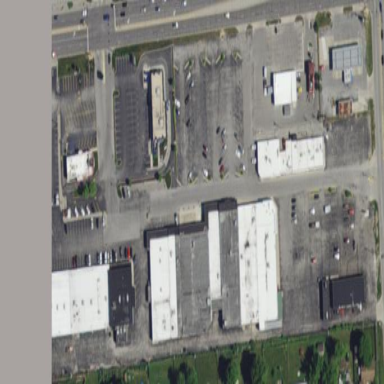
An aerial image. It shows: Retail area.